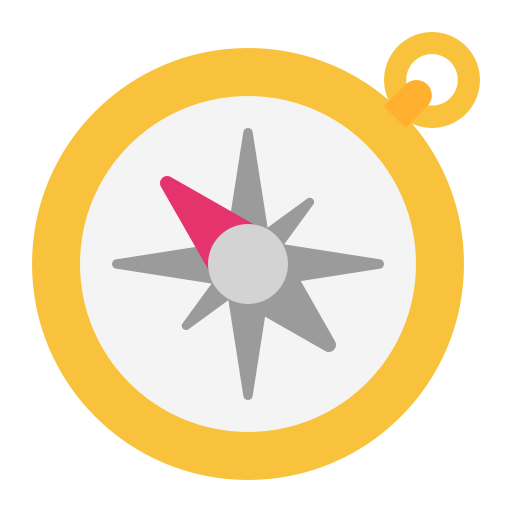
compass flat